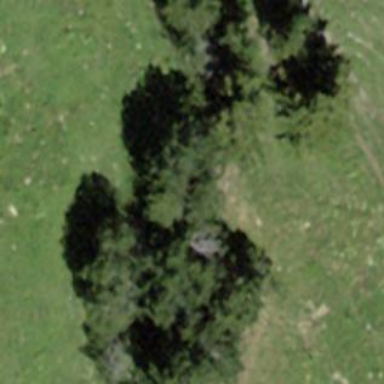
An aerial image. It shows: Forest area.